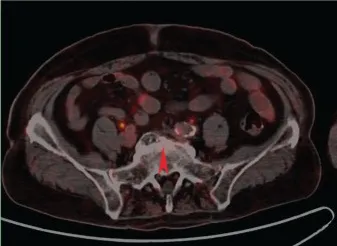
A.2022.5 Prostate MR scan: review after prostate cancer treatment to consider disease progression B.2022.5 PSMA PET suggests an irregularly enlarged prostate with heterogeneous density, uneven PSMA radioactivity distribution only slightly increased, SUVmax=4.8. Pelvic lymph nodes compared with , the expression level of octreotide was significantly reduced, which was consistent with post-treatment changes.
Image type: radiology (pet)